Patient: sex M, age 26
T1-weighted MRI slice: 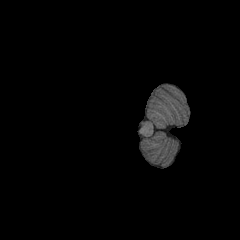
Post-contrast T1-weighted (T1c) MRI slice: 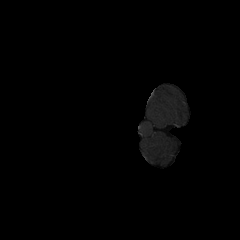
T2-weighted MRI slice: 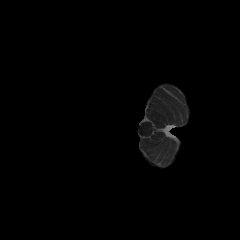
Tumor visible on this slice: no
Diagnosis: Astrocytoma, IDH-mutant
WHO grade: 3